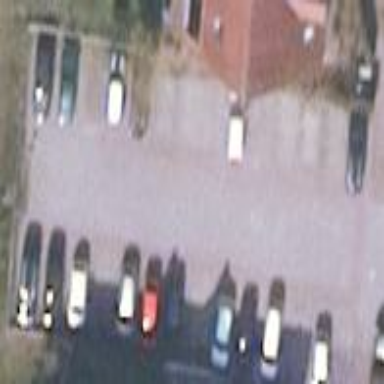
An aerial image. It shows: Parking area with surface.